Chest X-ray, PA view. Patient: 63 years old, sex F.
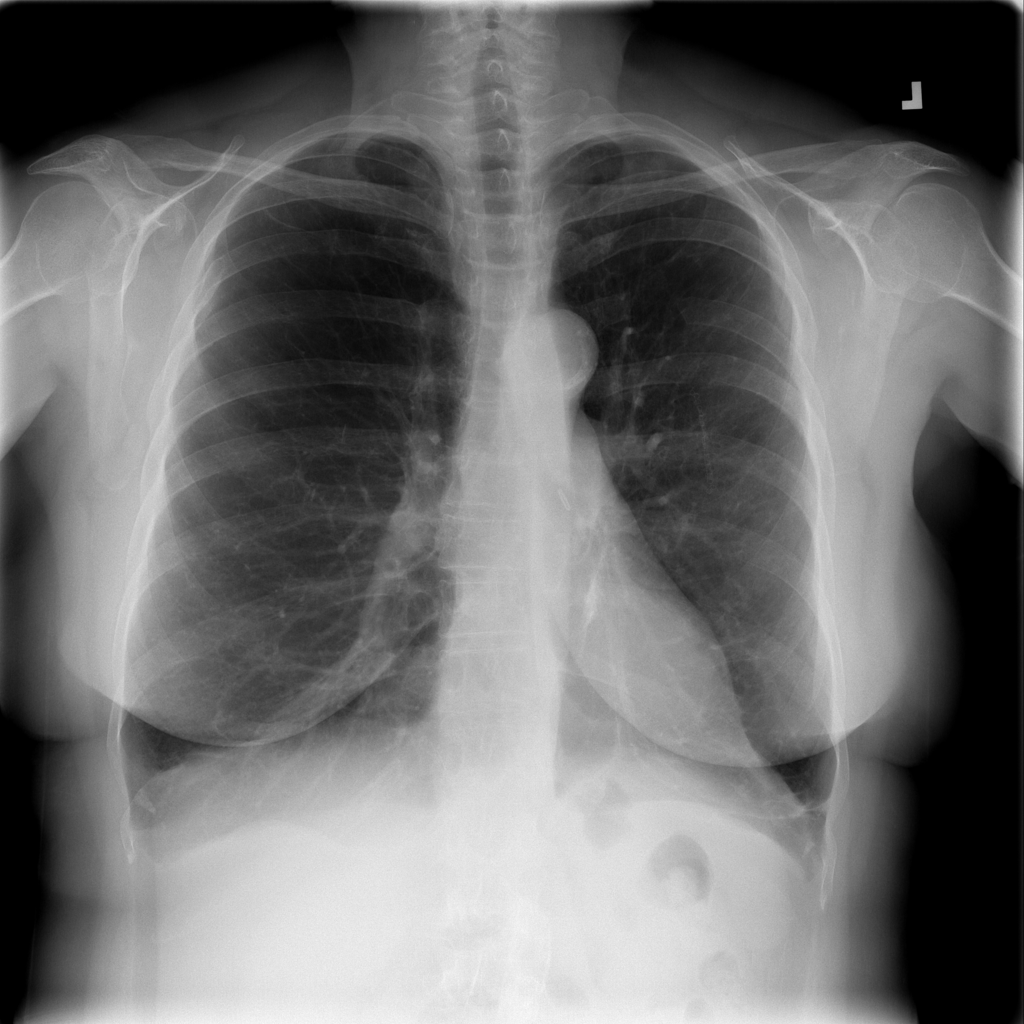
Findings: No Finding